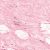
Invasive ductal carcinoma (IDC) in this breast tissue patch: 0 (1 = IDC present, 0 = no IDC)